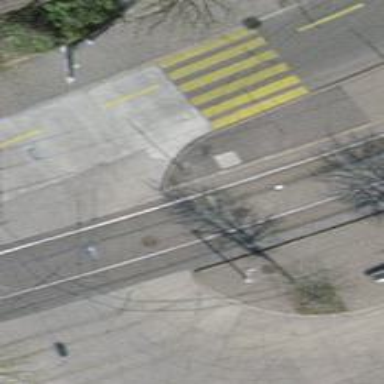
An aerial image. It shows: Tram stop with public transport stop position.